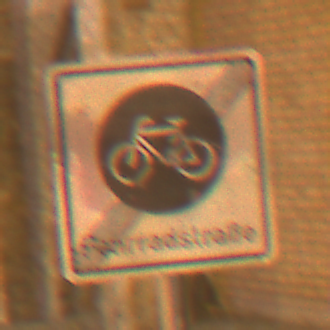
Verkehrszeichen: EndeFahrradstrasse
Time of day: Night
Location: Outdoor (Urban)
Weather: Clear
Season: NotSpecified
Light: Artificial